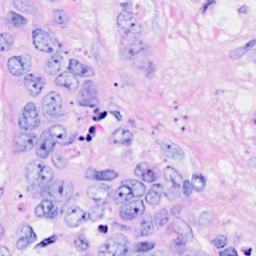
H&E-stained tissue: Breast